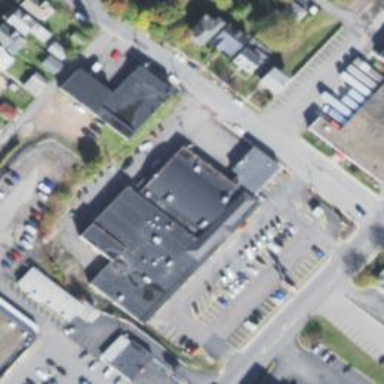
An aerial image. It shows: Retail building housing variety store.